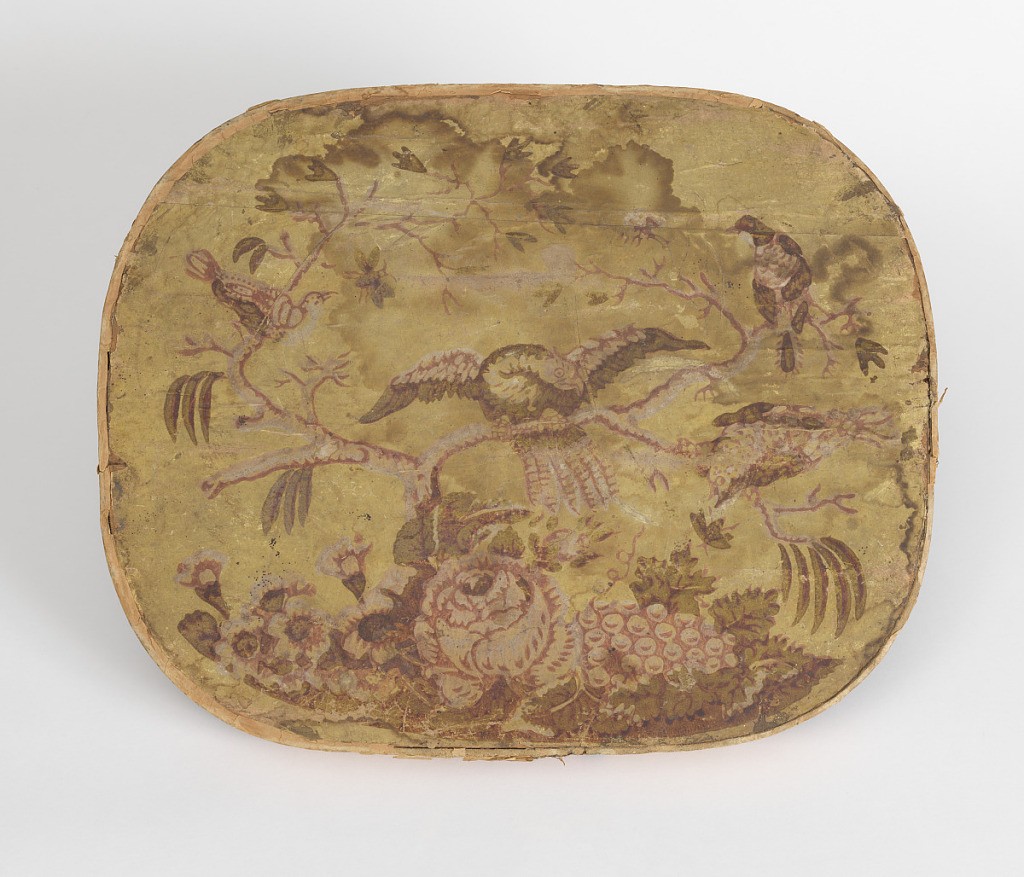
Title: Bandbox
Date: ca. 1835
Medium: Block-printed paper, wood support
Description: Wooden bandbox lid covered with wallpaper. Yellow background, on base of flowers and grapes, branch with four birds perched on it, in green and pinks. Brood of fledgling eagles -"Eagles on Aerie". Rim: covered with plain paper.